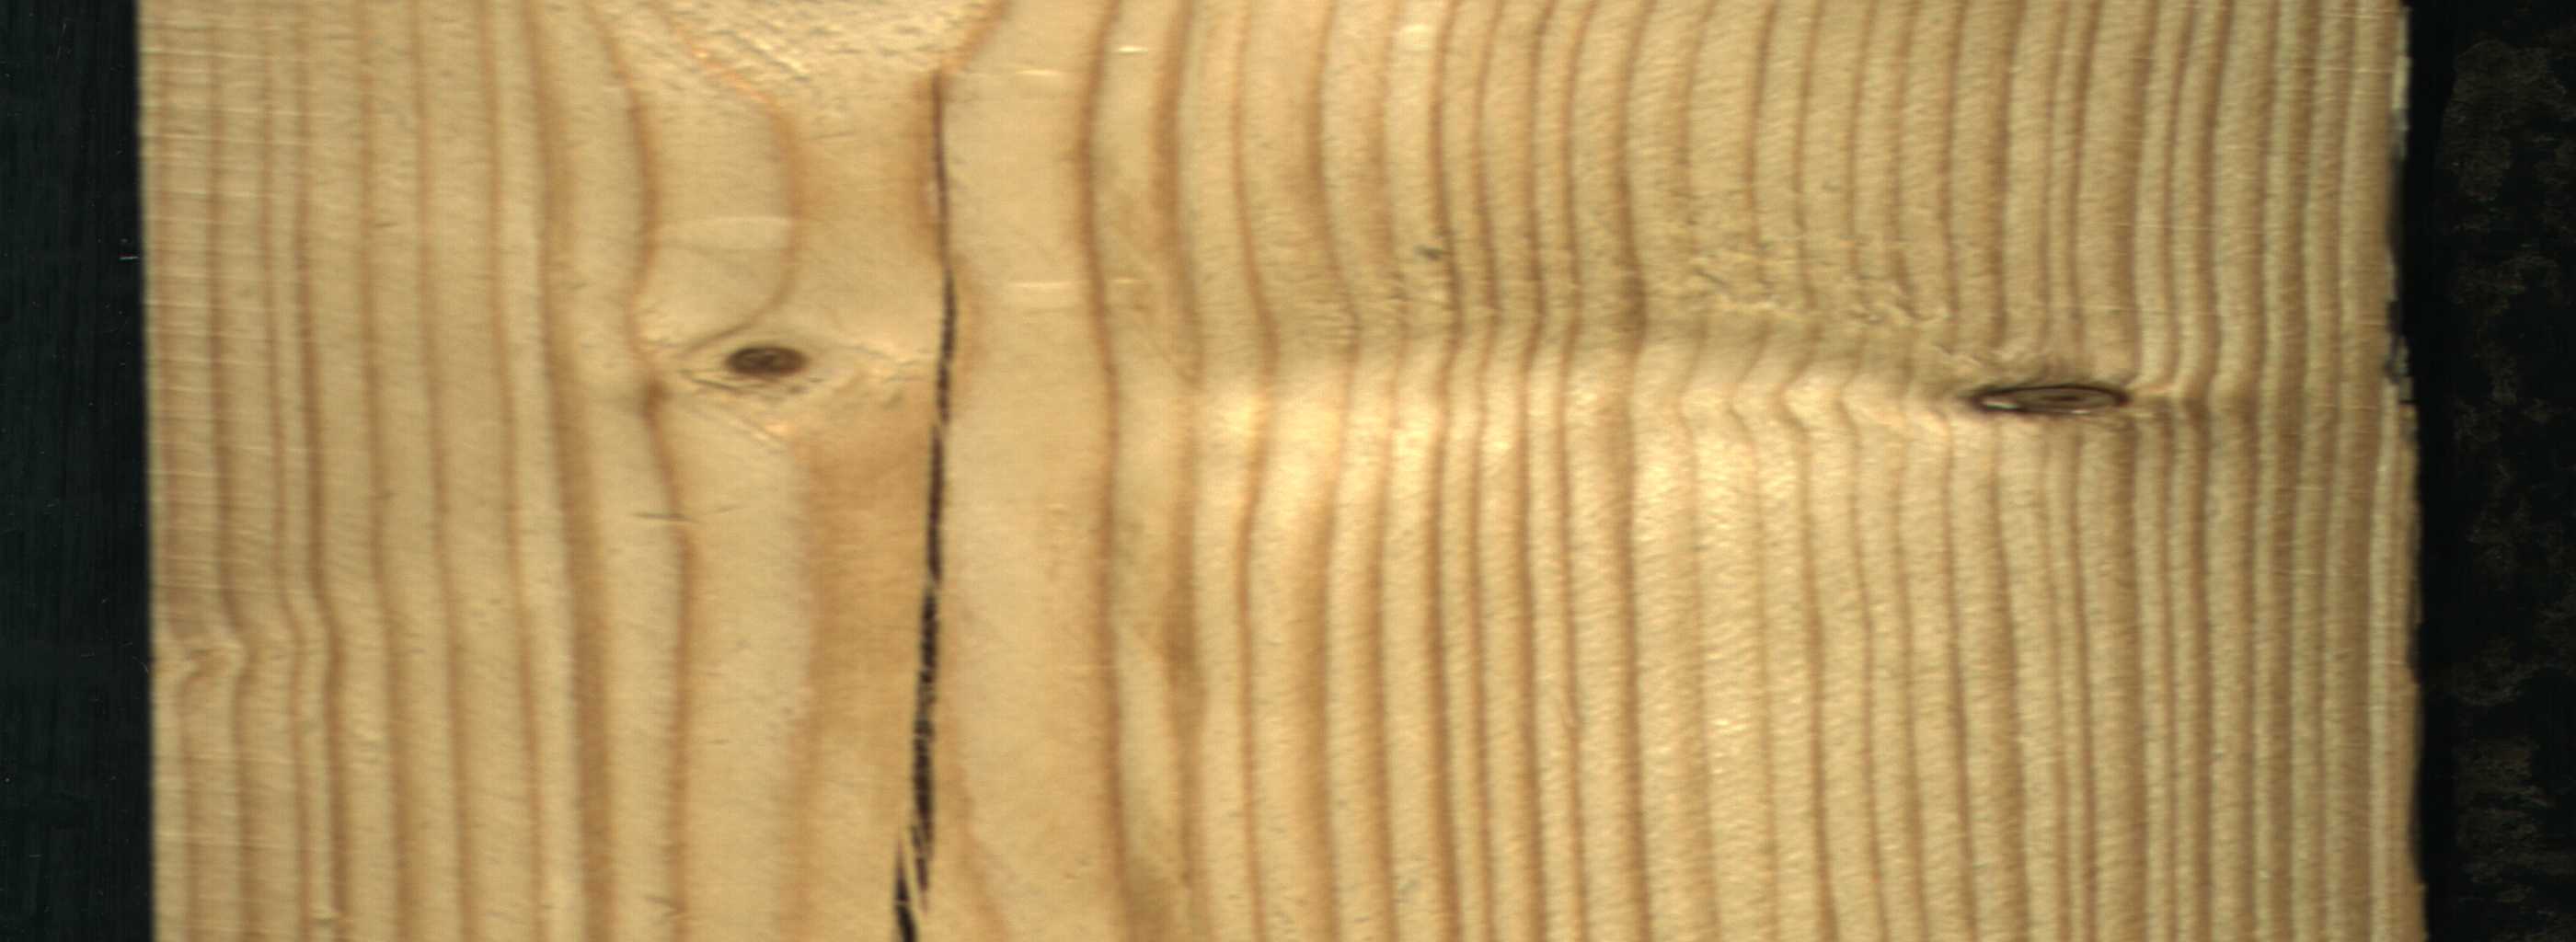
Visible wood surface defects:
Crack
Dead_Knot
Live_Knot